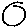
Label: circle